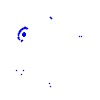
Particle: pion